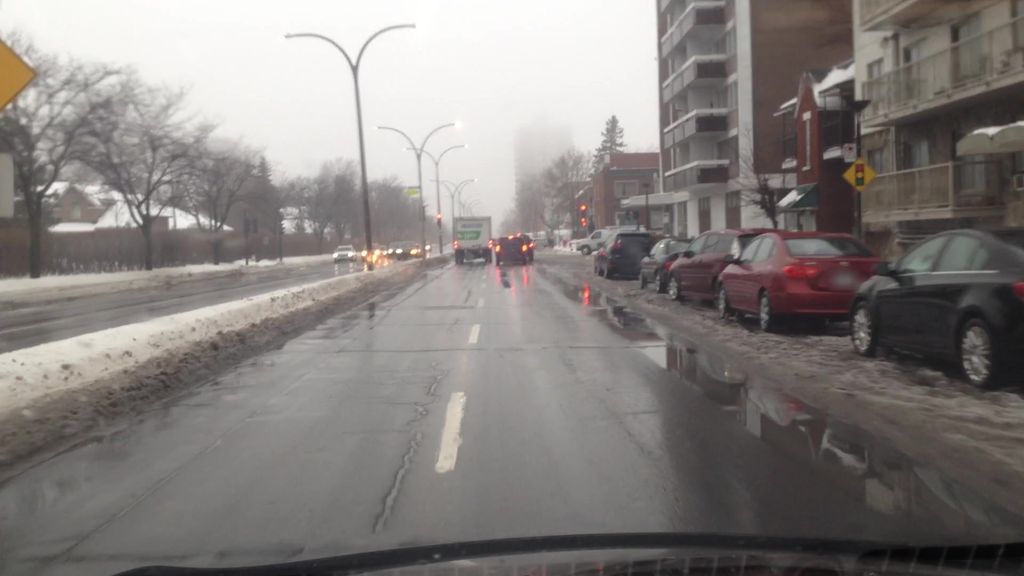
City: montreal